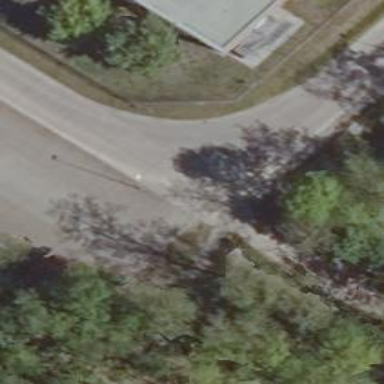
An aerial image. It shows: Asphalt service road.